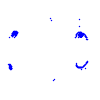
Particle: kaon